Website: walmart
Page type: payment
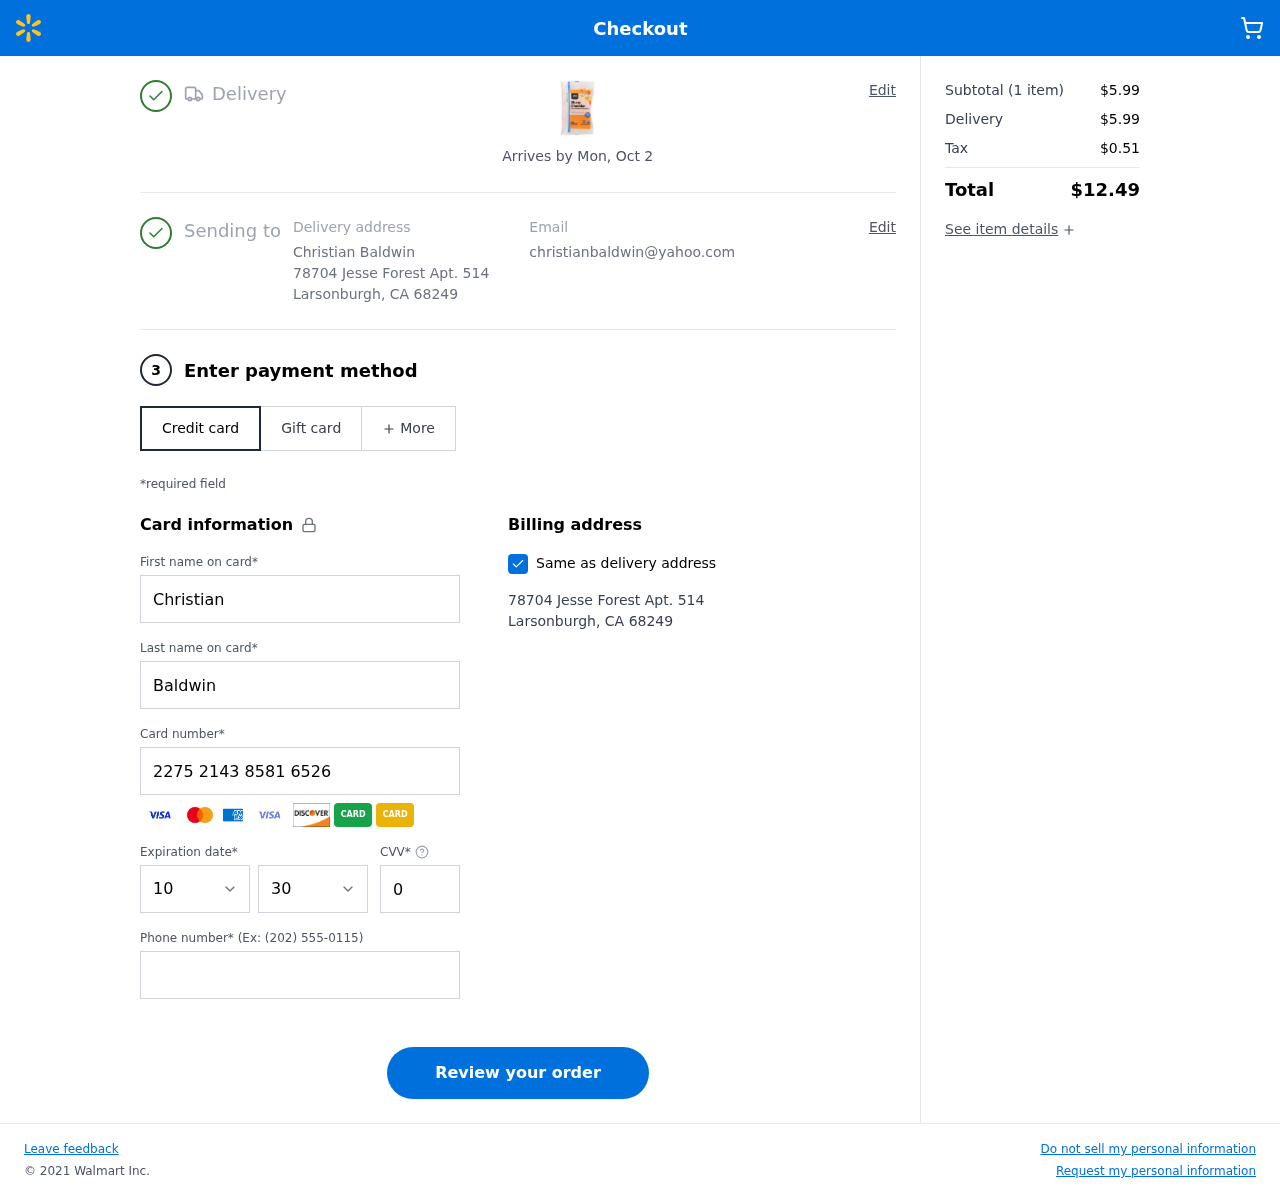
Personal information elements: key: PII_CARD_CVV
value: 017
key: PII_CARD_EXPIRY_MONTH
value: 10
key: PII_CARD_EXPIRY_YEAR
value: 30
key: PII_CARD_NUMBER
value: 2275 2143 8581 6526
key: PII_CITY
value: Larsonburgh
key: PII_EMAIL
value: christianbaldwin@yahoo.com
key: PII_FIRSTNAME
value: Christian
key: PII_FULLNAME
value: Christian Baldwin
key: PII_LASTNAME
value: Baldwin
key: PII_PHONE
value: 7453727499
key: PII_POSTCODE
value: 68249
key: PII_STATE_ABBR
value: CA
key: PII_STREET
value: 78704 Jesse Forest Apt. 514
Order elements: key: ORDER_DELIVERY_DATE
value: Arrives by Mon, Oct 2
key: ORDER_NUM_ITEMS
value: (1 item)
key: ORDER_SUBTOTAL
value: $5.99
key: ORDER_SHIPPING_COST
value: $5.99
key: ORDER_TAX
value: $0.51
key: ORDER_TOTAL
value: $12.49